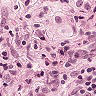
Metastatic tissue present: yes